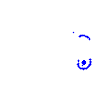
Particle: kaon